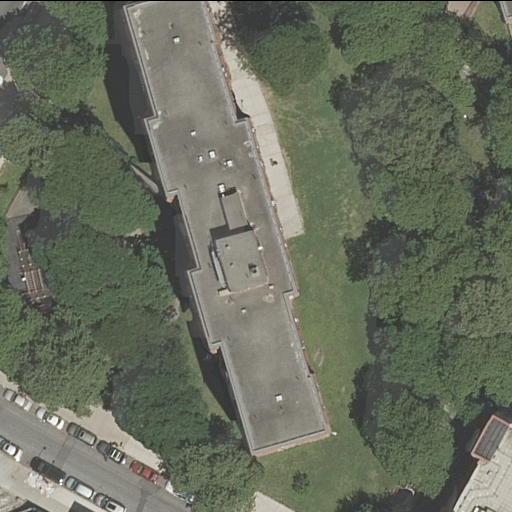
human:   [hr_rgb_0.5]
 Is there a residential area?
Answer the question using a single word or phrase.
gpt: yes

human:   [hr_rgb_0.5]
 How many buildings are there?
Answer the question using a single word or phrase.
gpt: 3

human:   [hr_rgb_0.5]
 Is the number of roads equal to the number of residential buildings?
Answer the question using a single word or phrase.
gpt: no

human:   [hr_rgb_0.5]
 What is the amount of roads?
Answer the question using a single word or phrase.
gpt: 4

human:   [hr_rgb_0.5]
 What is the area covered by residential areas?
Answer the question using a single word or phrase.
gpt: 6892m2

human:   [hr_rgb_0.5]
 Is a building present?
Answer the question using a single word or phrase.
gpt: yes

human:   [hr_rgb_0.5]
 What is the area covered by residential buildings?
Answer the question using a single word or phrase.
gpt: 1704m2

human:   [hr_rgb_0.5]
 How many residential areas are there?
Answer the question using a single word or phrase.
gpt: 1

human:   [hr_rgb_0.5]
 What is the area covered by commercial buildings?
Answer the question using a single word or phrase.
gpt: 0m2

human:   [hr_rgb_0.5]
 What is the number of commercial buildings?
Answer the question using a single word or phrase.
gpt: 0

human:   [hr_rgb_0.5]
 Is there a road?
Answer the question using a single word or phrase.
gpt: yes

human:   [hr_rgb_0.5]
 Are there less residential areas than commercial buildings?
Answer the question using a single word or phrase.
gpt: no

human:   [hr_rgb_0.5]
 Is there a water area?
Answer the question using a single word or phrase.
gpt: no

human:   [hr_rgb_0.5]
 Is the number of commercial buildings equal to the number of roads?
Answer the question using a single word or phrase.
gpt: no

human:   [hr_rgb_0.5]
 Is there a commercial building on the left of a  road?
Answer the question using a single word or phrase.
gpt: no

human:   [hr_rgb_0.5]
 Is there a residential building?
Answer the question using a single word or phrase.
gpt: yes

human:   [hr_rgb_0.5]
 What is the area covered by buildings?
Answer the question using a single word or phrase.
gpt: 1704m2

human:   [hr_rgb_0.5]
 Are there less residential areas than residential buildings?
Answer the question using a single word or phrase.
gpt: yes

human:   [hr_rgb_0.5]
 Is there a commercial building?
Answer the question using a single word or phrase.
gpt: no

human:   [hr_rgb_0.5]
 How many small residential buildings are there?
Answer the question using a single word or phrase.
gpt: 1

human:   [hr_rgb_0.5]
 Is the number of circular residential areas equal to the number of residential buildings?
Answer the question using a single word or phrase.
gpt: no

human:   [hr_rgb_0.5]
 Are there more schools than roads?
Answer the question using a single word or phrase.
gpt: no

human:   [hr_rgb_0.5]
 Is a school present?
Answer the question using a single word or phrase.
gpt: yes

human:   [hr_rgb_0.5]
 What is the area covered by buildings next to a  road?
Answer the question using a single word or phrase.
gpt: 1704m2

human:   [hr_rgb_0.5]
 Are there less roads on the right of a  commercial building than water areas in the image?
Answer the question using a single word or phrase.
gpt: no

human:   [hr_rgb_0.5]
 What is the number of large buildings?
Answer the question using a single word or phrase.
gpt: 1

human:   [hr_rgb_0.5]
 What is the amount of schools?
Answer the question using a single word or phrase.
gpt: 1

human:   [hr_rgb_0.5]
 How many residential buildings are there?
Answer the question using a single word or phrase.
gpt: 3

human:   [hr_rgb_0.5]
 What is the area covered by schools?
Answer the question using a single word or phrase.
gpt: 3561m2

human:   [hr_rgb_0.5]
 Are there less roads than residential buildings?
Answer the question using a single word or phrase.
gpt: no

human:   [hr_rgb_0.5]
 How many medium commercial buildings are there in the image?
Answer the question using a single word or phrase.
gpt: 0

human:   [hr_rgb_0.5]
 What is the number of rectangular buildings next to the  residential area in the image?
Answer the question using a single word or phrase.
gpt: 1

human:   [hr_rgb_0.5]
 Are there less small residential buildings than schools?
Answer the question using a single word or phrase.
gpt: no

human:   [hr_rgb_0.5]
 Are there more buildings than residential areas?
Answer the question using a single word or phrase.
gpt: yes

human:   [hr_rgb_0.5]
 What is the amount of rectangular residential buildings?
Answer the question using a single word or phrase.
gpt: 1

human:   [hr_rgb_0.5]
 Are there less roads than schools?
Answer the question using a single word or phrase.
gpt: no

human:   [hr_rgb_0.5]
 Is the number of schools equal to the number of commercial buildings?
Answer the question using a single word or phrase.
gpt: no

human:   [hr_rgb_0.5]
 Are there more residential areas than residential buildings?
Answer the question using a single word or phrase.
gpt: no

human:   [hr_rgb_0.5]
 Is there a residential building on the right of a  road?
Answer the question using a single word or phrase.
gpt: yes

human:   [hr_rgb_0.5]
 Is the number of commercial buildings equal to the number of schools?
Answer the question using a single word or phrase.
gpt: no

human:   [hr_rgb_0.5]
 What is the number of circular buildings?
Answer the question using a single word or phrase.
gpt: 0

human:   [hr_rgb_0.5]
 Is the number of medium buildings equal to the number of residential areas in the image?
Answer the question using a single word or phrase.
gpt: yes

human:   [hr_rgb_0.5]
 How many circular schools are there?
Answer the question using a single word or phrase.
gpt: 0

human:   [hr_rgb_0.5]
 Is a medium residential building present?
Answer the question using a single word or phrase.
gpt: yes

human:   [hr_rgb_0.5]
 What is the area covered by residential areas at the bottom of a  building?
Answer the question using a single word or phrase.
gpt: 0m2

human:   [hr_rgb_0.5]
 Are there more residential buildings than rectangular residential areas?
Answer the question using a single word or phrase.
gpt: yes

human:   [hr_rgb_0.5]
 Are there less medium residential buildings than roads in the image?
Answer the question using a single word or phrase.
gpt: yes

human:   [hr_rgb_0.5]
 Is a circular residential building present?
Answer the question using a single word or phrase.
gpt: no

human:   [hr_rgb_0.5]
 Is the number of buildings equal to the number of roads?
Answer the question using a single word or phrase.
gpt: no

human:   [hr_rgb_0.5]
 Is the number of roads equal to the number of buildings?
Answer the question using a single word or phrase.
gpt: no

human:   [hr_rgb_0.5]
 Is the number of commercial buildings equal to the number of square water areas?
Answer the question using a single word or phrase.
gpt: yes

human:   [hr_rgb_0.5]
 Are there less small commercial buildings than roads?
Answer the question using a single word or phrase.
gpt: yes

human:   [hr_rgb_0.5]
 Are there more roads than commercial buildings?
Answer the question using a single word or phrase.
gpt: yes

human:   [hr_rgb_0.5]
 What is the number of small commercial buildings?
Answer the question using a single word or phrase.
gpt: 0

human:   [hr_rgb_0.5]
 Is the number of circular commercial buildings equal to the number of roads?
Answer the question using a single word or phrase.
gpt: no

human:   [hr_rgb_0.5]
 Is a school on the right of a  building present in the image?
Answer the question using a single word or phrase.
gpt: yes

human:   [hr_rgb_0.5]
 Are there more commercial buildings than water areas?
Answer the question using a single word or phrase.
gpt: no

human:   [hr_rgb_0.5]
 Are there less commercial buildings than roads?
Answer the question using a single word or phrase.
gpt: yes

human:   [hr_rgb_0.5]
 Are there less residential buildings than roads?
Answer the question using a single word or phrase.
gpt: yes

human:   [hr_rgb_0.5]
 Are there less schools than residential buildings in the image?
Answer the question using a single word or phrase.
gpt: yes

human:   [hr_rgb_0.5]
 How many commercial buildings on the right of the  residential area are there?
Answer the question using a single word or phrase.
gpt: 0

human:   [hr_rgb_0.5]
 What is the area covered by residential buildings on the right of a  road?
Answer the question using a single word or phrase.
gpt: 1704m2

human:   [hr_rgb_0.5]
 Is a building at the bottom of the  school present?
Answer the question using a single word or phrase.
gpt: yes

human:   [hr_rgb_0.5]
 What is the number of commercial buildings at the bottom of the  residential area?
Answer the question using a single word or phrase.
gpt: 0